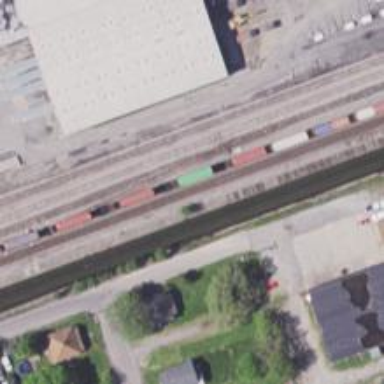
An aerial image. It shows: Railway siding with rails.